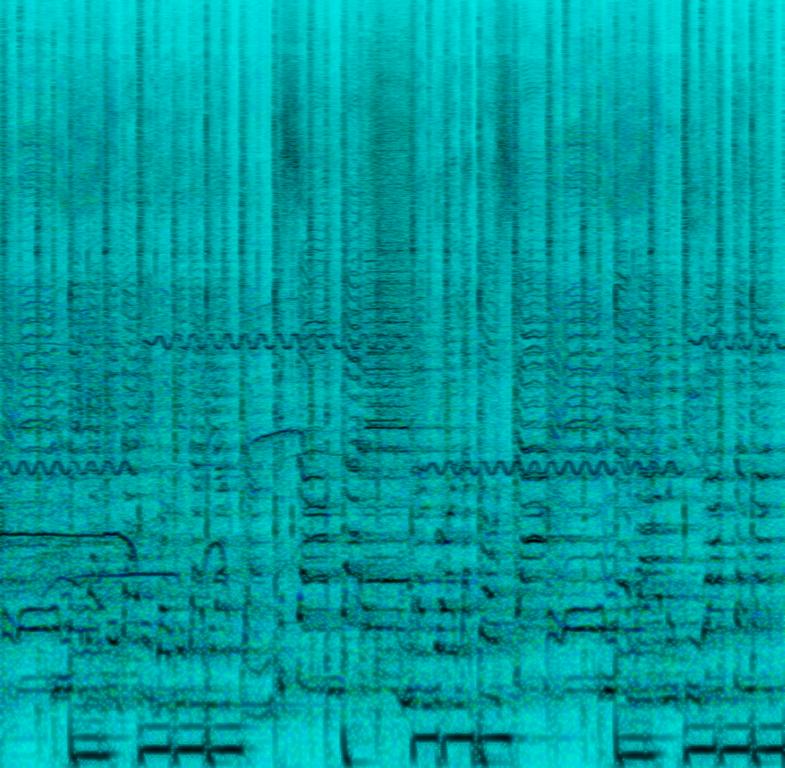
A female singer sings this cool pop melody with backup singers in vocal harmony. The song is medium tempo with a groovy bass line, steady drumming rhythm, and keyboard accompaniment . The song is exciting and youthful. The audio quality with a lot of ambient crowd noises.